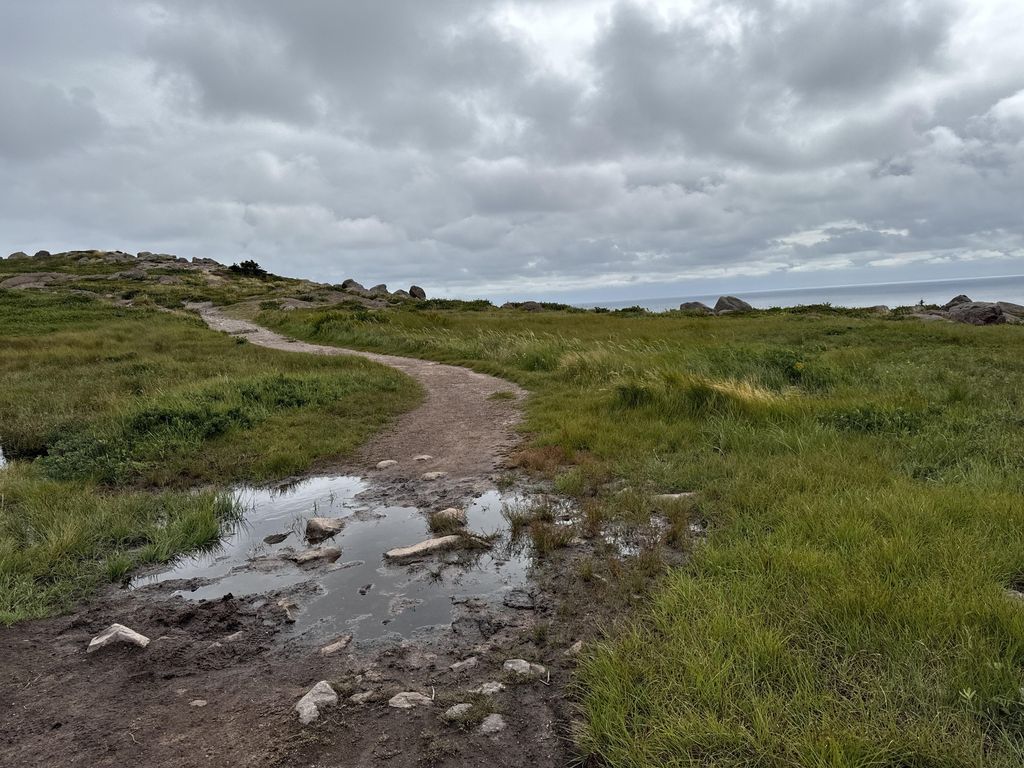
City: st_johns